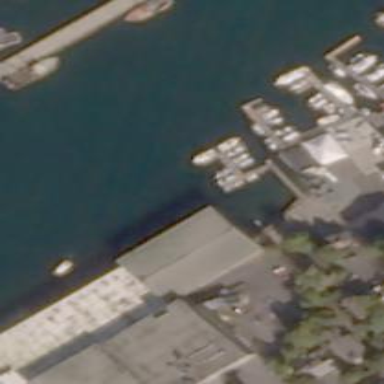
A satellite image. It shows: Man-made pier.